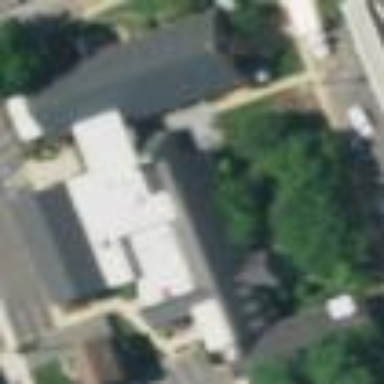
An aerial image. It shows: Building serving as place of worship.